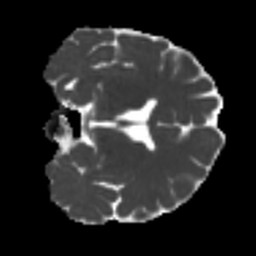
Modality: MD
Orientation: coronal
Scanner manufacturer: siemens
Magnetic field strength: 3 T
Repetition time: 4 s
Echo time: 0.0594 s